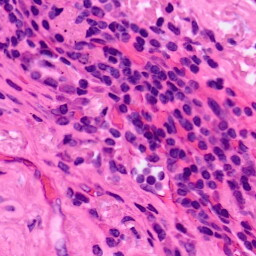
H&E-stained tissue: Lung